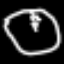
Label: clock